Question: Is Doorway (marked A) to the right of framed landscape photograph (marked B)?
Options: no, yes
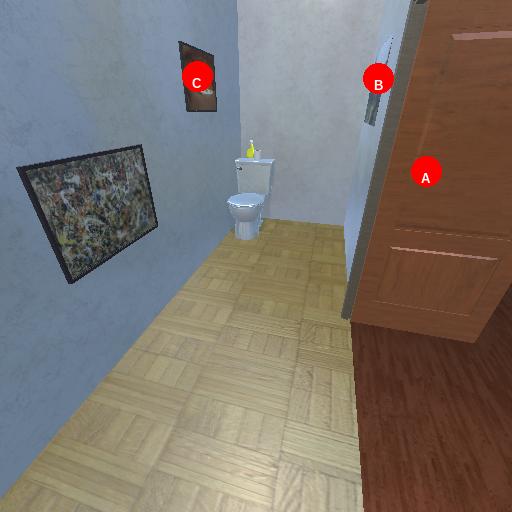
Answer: no